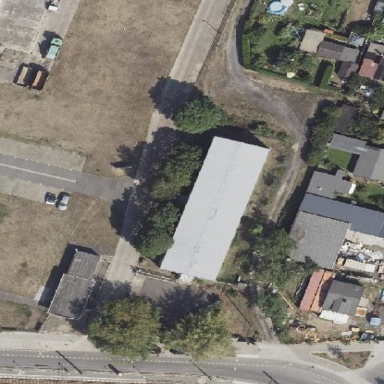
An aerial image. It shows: Commercial building with gabled roof.